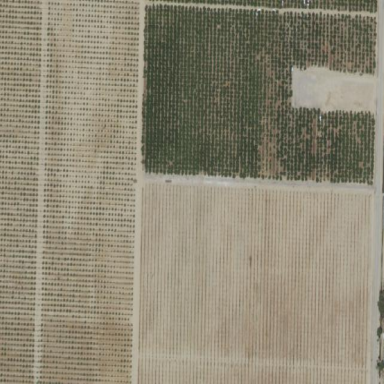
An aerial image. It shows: Orchard filled with nectarine trees.